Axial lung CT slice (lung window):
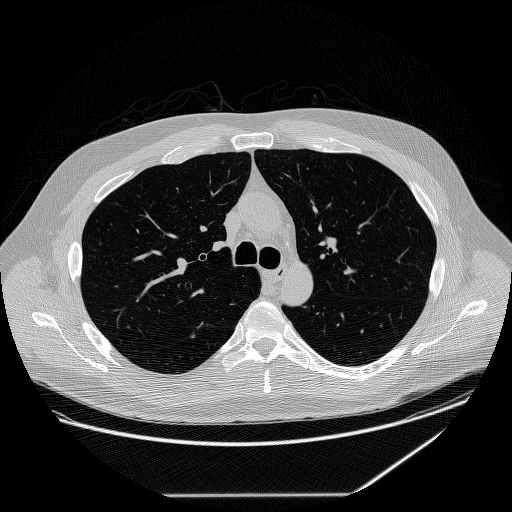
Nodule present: yes
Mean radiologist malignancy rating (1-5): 2